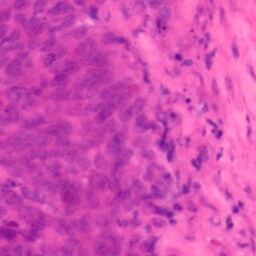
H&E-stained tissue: Colon